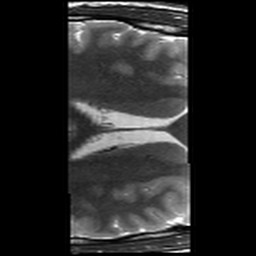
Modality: T2w
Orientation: axial
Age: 22
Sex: male
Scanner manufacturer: siemens
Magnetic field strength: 3 T
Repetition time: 8.02 s
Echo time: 0.08 s